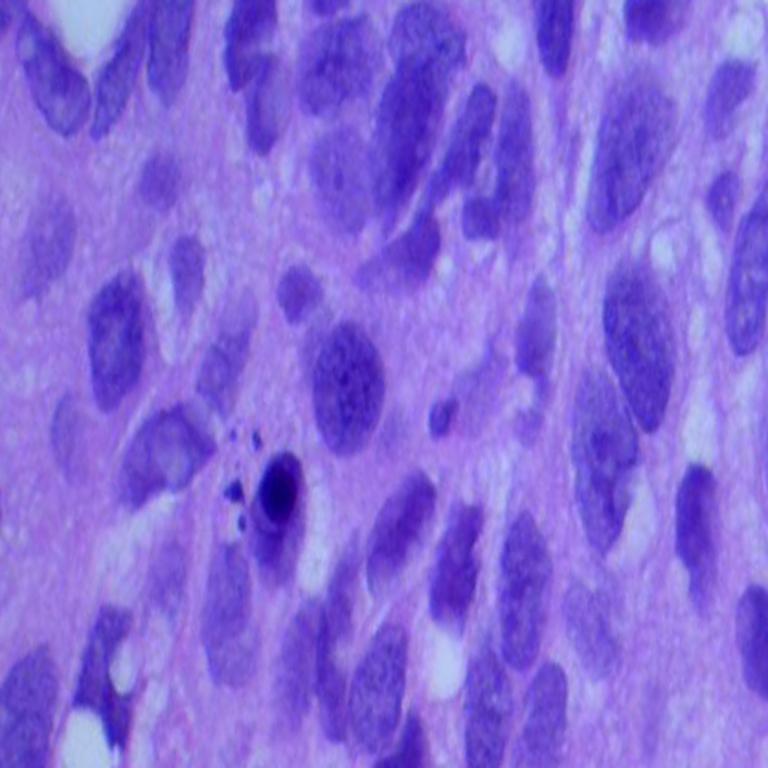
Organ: lung
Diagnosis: squamous carcinomas